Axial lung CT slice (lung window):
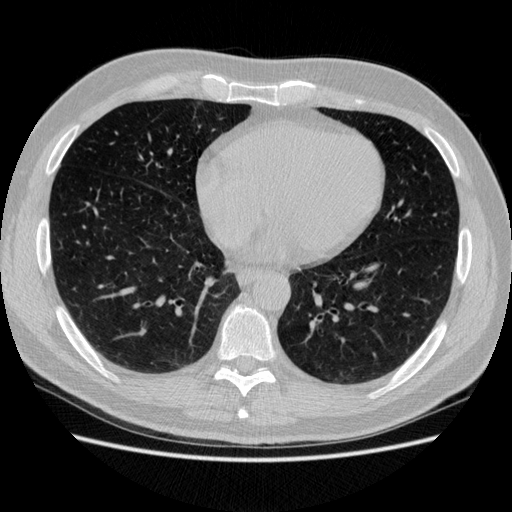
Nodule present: no